Question: I am in the process of switching to Vintage mode, and I would like to turn off my arrow keys. However, what's stopping me is not knowing how to move farthest left or right within a wrapped line. For example, within a markdown file paragraph.
I achieve this with command + arrow left or arrow right, depending on where I need the cursor. What's the equivalent of this in vintage mode?
Just to be explicitly clear, I am not trying to get to the beginning or end of the entire line, I am trying to move the cursor to the beginning or end of the wrapped it is currently sitting in.
Adding an image to illustrate what I am trying to do. The arrows indicate where I would want the cursor to jump to with the proper left or right keyboard shortcut.

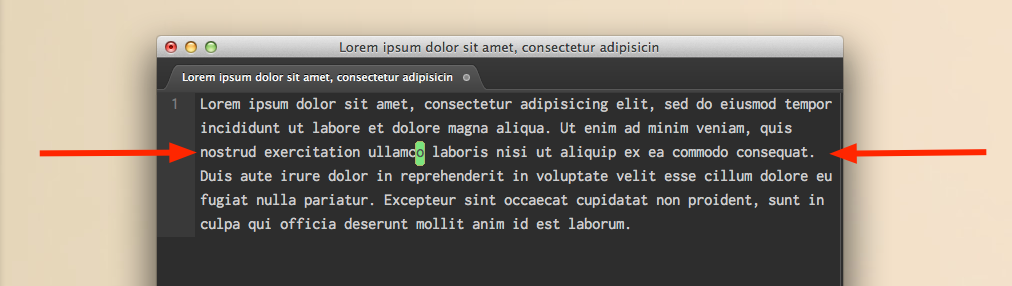
Answer: 1. Go to you Key Binding - User
2. Add following key bindings ,{ "keys": ["super+0"], "command": "move_to", "args": {"to": "eol", "extend": false} }
,{ "keys": ["super+1"], "command": "move_to", "args": {"to": "bol", "extend": false} }
3. Save and you can use command+0 / command+1 to go to end/start of the line.